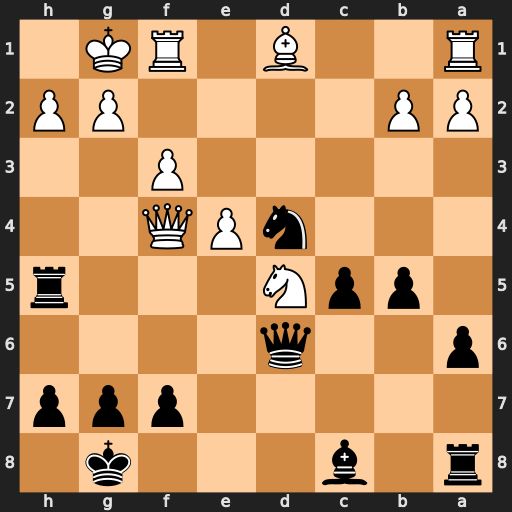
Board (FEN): r1b3k1/5ppp/p2q4/1ppN3r/3nPQ2/5P2/PP4PP/R2B1RK1
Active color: b
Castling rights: -
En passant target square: -
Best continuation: Rxd5 Qxd6 Rxd6